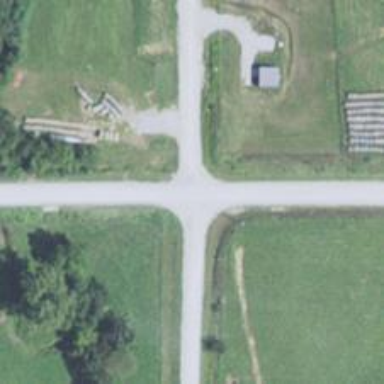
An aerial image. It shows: Unclassified road.